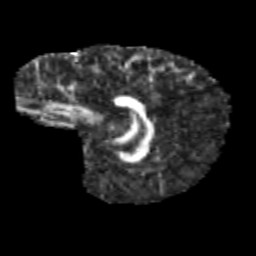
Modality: FA
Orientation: sagittal
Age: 11
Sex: male
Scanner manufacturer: siemens
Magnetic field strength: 3 T
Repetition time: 3.8 s
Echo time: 0.07 s